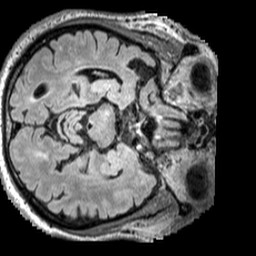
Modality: FLAIR
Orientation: axial
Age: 69
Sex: male
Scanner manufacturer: siemens
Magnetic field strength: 3 T
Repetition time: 5 s
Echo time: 0.387 s